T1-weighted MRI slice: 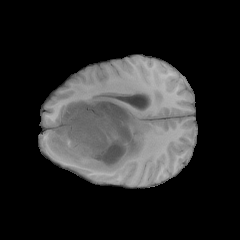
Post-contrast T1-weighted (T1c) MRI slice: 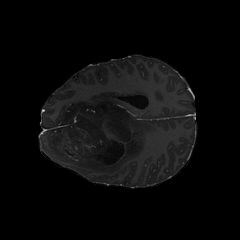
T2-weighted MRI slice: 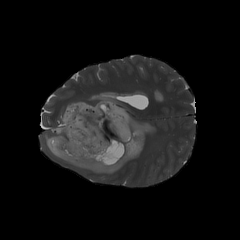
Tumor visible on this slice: yes